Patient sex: M
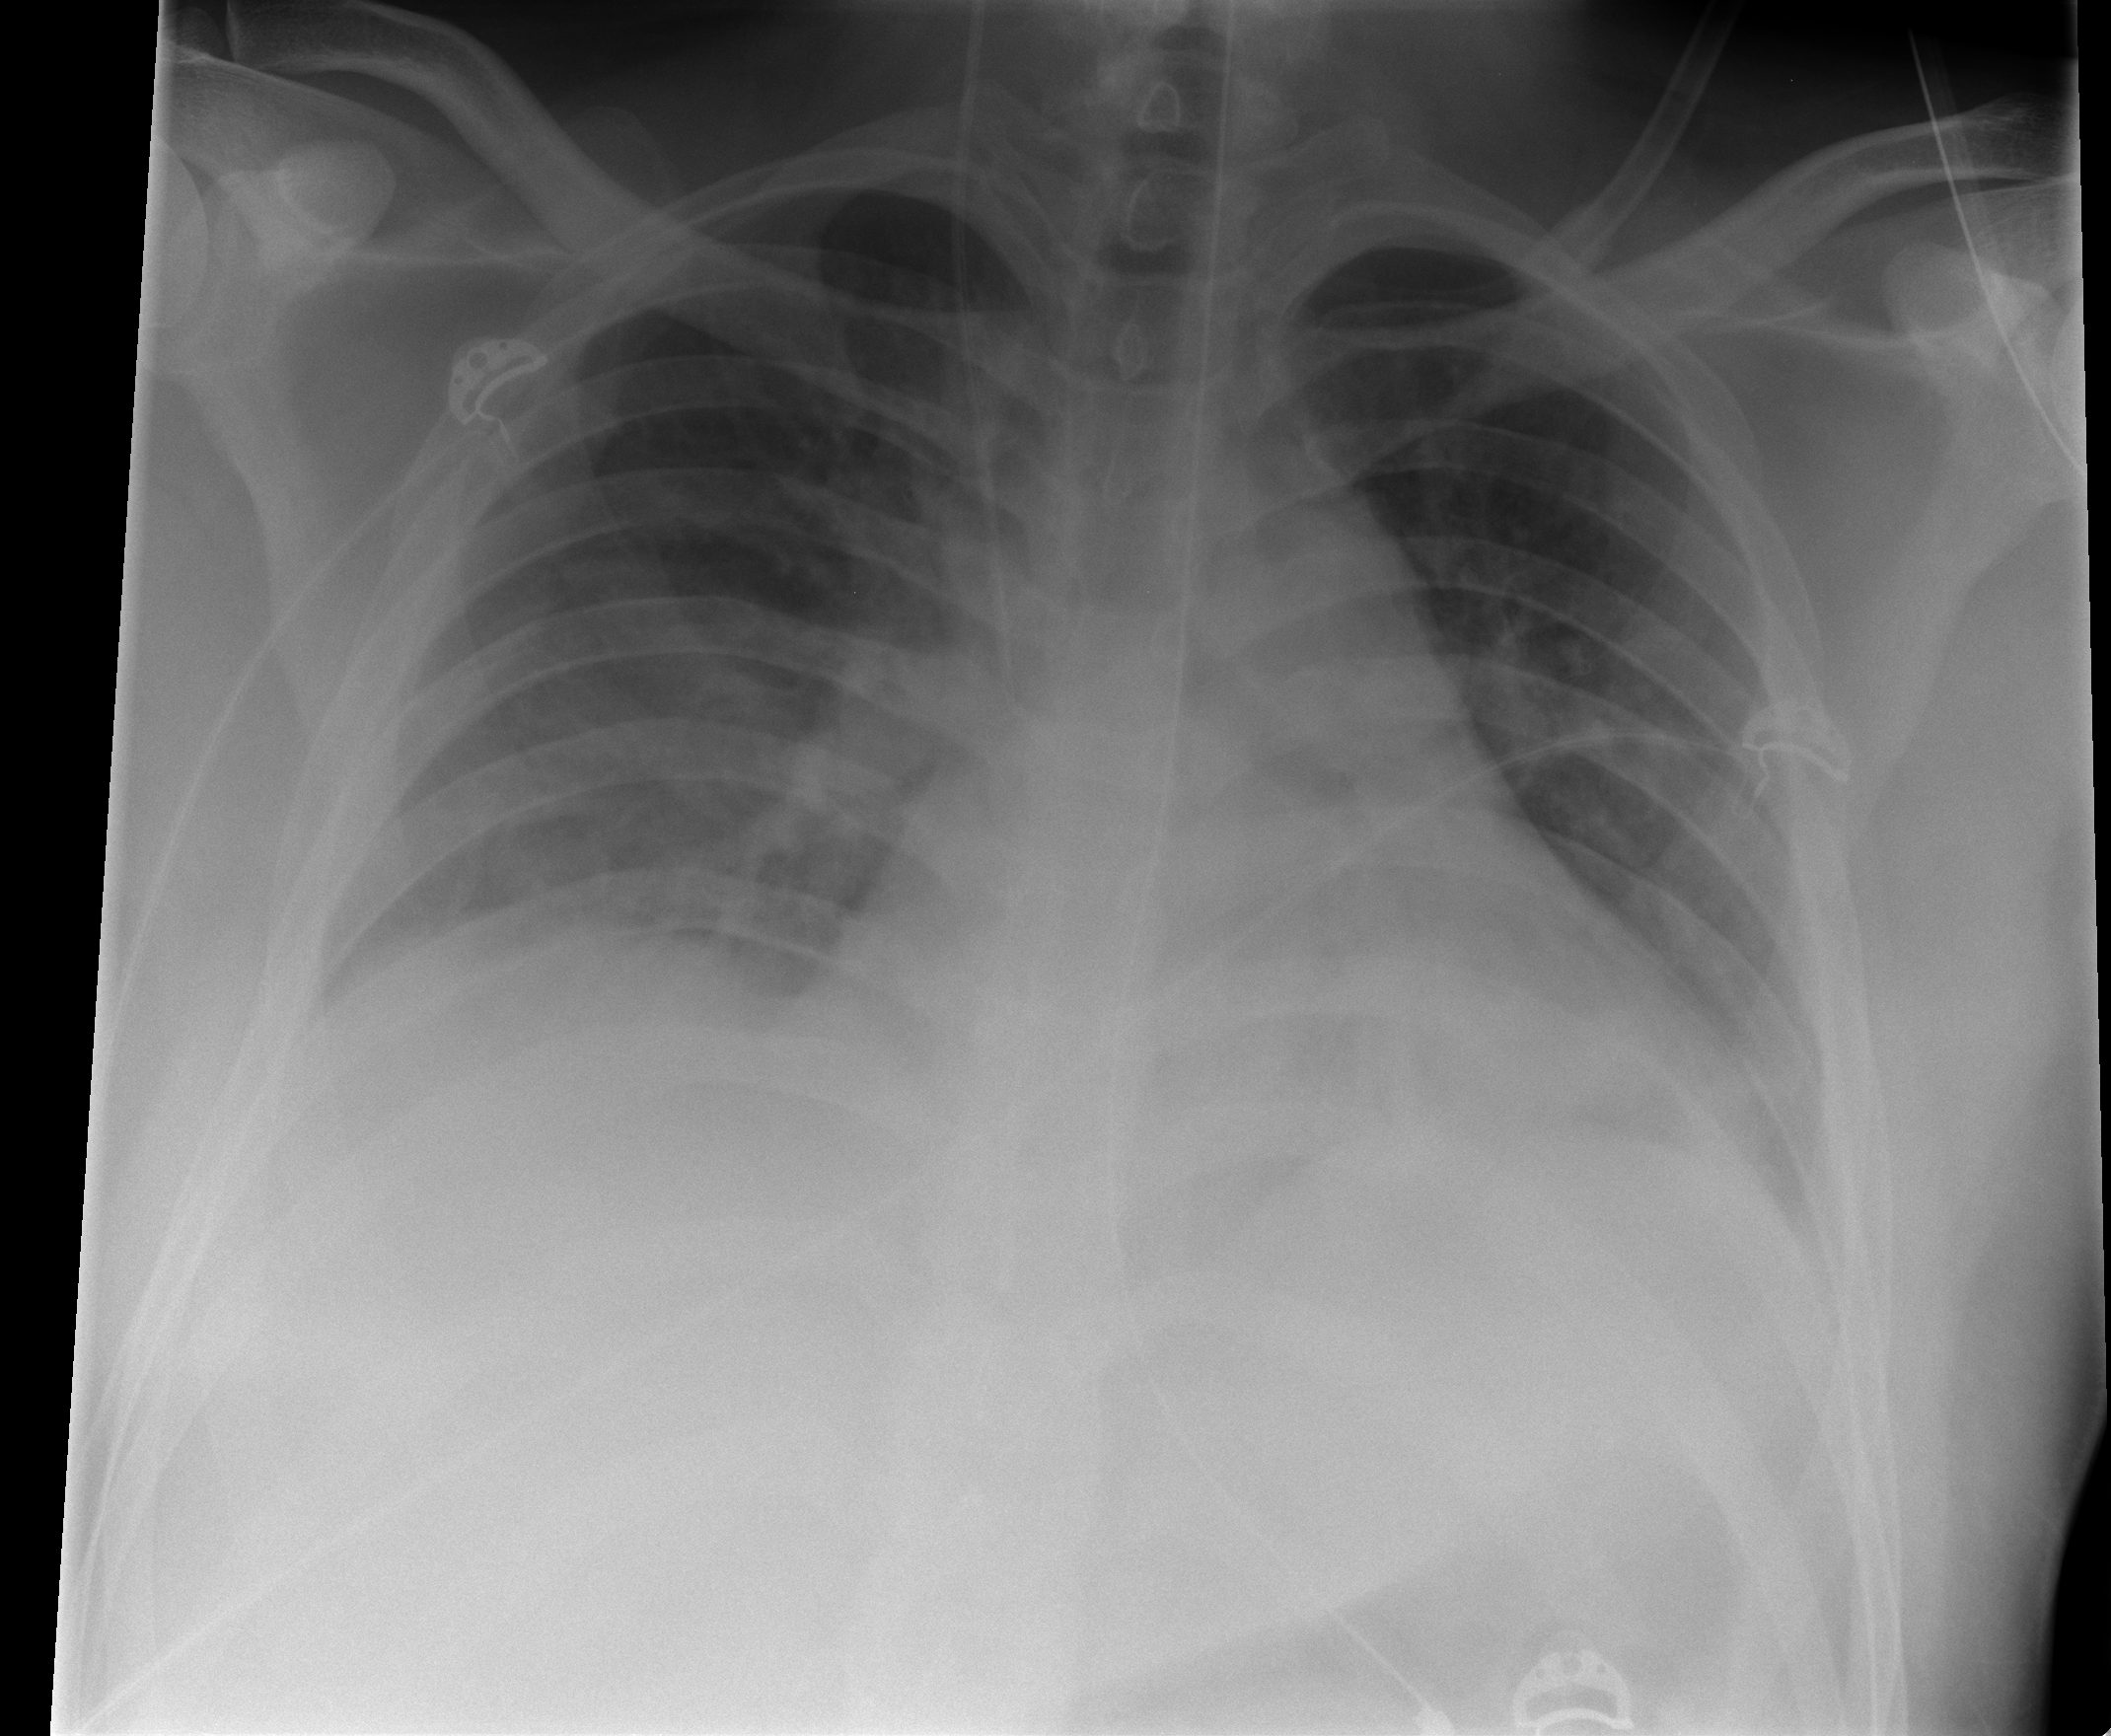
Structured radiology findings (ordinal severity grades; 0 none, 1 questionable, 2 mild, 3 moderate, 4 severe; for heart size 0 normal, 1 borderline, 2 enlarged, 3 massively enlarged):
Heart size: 1
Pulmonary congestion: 2
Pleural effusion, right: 2
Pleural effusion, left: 2
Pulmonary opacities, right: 1
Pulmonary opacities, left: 1
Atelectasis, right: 2
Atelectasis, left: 2